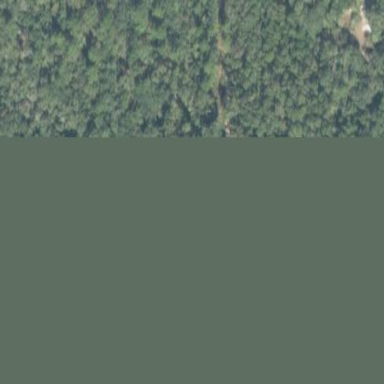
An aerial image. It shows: Mixed leaf woodland.